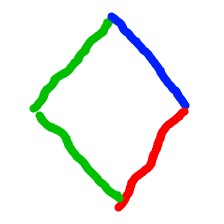
Shape: rhombus